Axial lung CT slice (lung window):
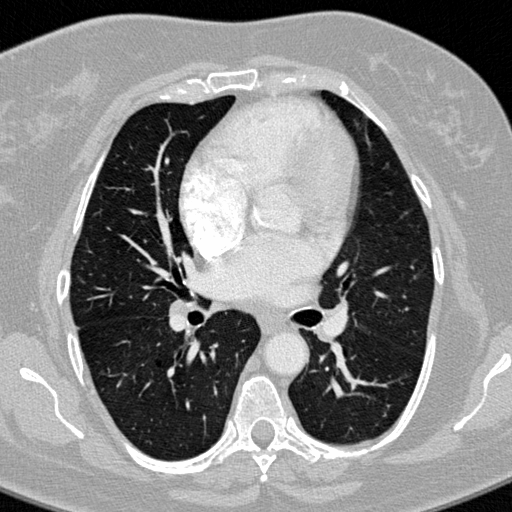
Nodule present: no